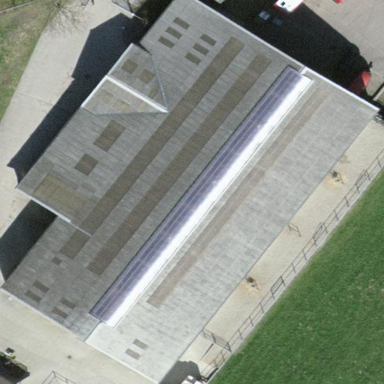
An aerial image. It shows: Riding hall.